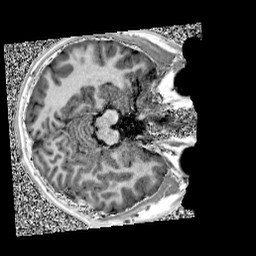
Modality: UNIT1
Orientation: axial
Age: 12
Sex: male
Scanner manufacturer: siemens
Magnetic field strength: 3 T
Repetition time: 4 s
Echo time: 0.00299 s